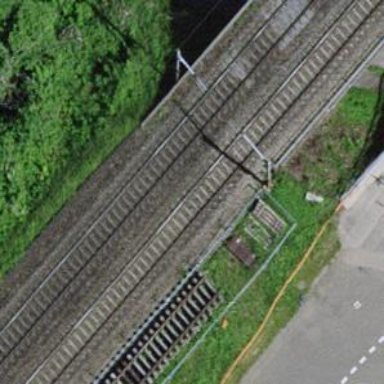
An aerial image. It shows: Railway bridge with electrified tracks and single contact line.